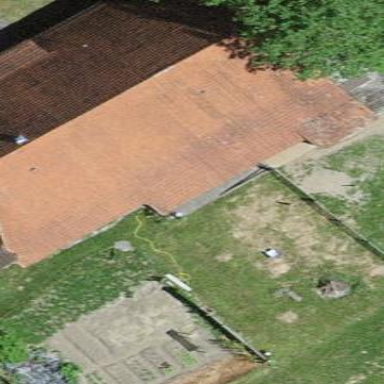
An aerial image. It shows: Farm building.